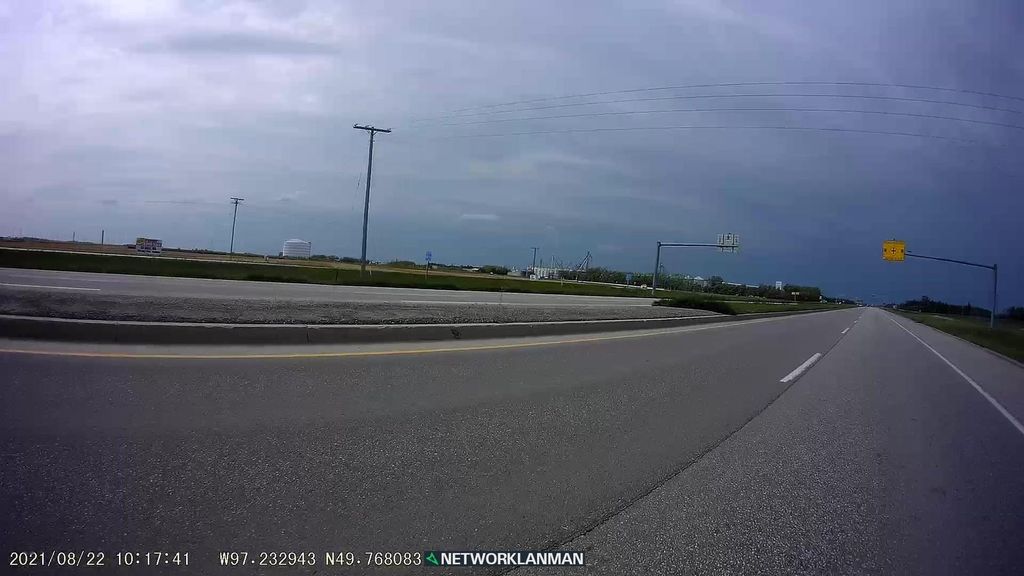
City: winnipeg